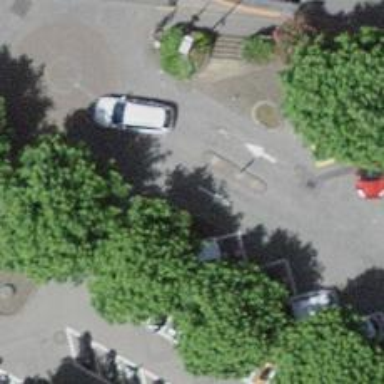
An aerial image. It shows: Residential road with roundabout.